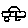
Label: car